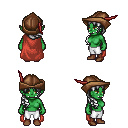
a pixel art fantasy rpg character, female body template, orc, green skin, maroon cape, white pants, white right-swept hairstyle, leather cap, brown shoes, four views (front, back, left, right), 2x2 character sprite sheet, small pixel art, hard edges, no anti-aliasing